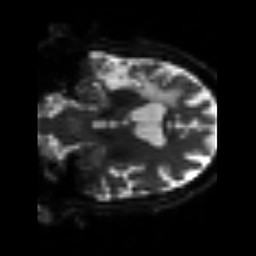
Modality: sbref
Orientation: coronal
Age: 56
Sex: male
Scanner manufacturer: siemens
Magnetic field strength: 3 T
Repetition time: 3.2 s
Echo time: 0.081 s